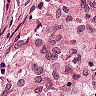
Metastatic tissue present: no